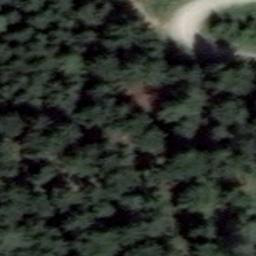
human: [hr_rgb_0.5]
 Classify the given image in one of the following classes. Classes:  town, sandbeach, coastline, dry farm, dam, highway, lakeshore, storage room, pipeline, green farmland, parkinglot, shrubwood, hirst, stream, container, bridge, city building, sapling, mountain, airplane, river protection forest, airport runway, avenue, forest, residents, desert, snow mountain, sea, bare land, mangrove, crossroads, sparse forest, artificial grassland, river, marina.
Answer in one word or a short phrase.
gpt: forest